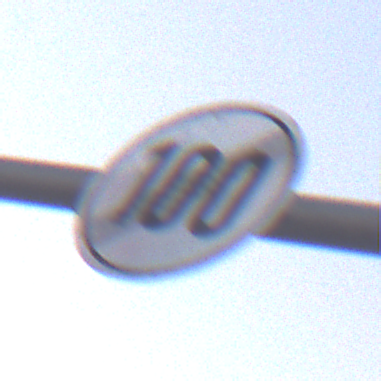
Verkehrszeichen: EndeGeschwindigkeit100
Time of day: SunriseSunset
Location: Outdoor (Suburban)
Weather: PartlyCloudy
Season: NotSpecified
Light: Natural